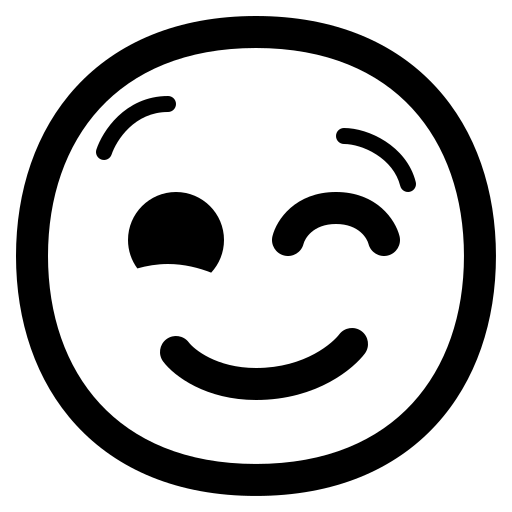
winking face high contrast